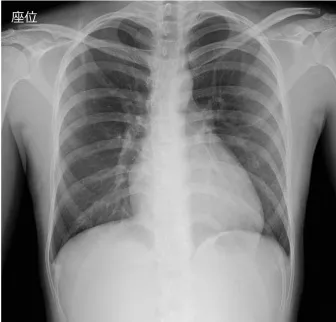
Chest imaging showing signs of COVID-19. . B, C: Chest computed tomography showing a patchy infiltrative shadow in the left lower lobe.
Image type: radiology (x_ray)